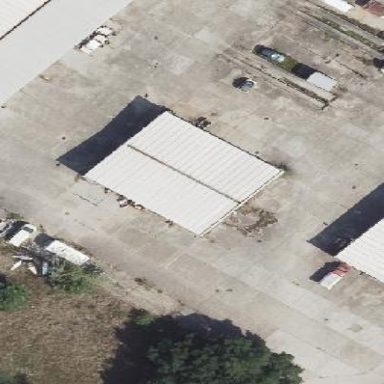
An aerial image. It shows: Commercial building.